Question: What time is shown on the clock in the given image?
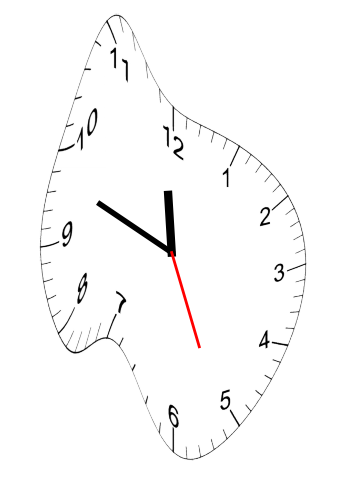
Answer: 11:48:26